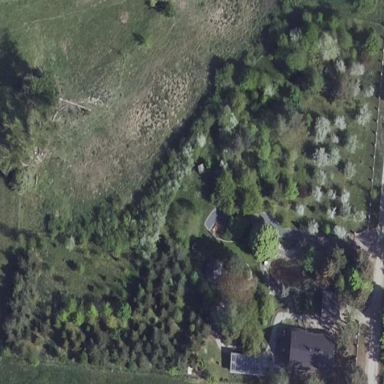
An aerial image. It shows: Orchard.